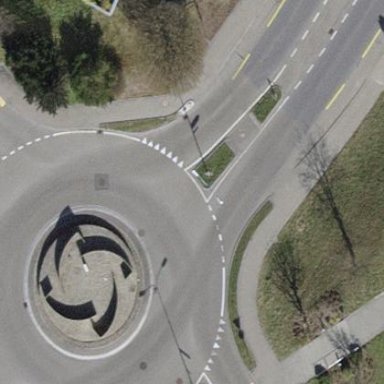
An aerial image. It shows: Secondary road with asphalt surface leading to roundabout junction.